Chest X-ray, AP view. Patient: 31 years old, sex F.
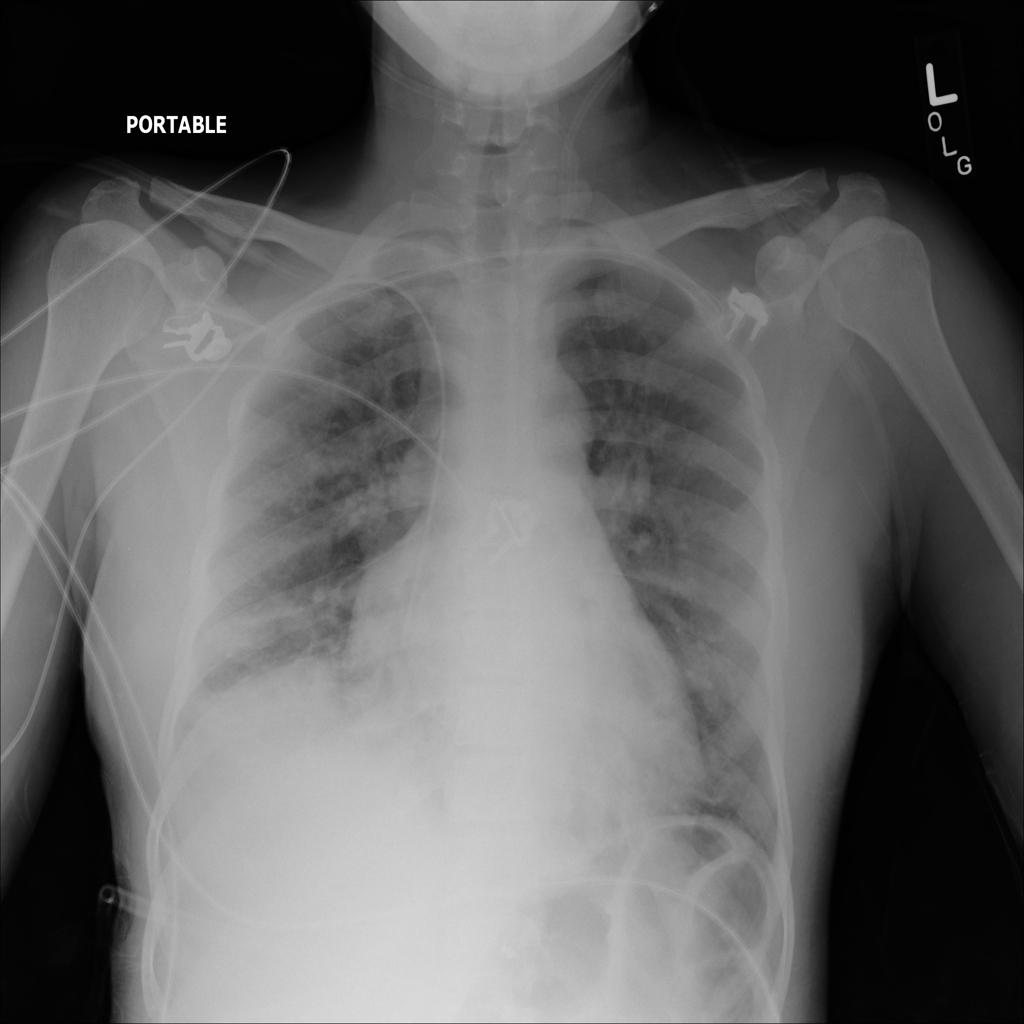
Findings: No Finding